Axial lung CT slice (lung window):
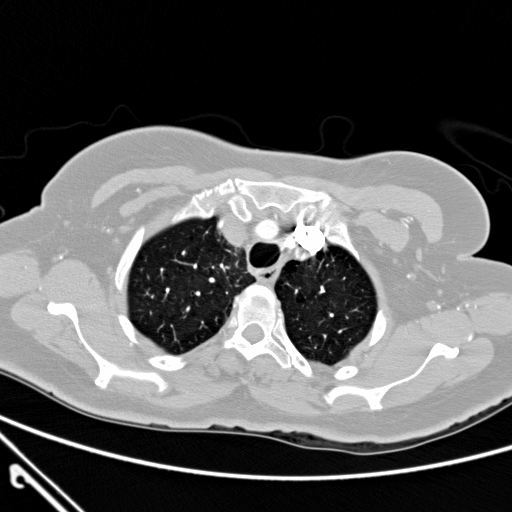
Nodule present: no